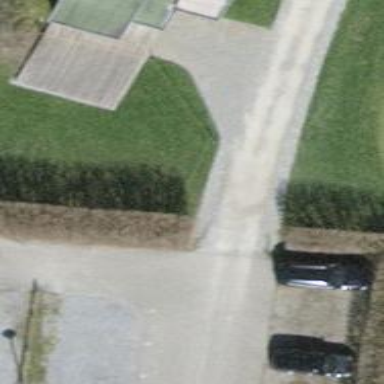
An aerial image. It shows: Hedge acting as barrier.